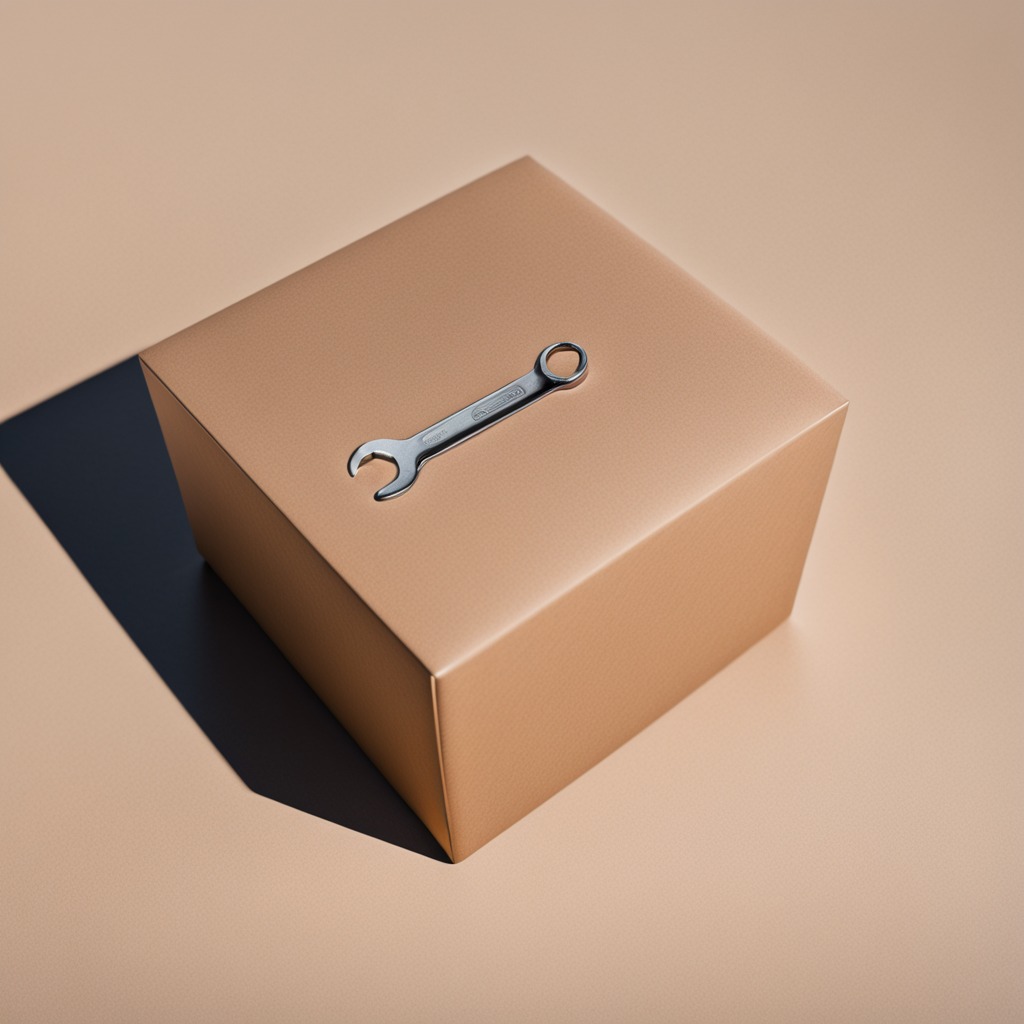
An wrench lies on a clean dry cardboard box surface in an outdoor workshop during daytime bright natural light soft shadows slightly creased but